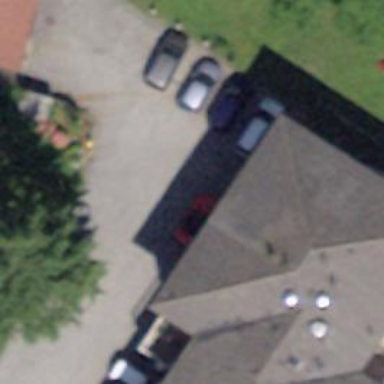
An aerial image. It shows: Driveway leading to service road.